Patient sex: M
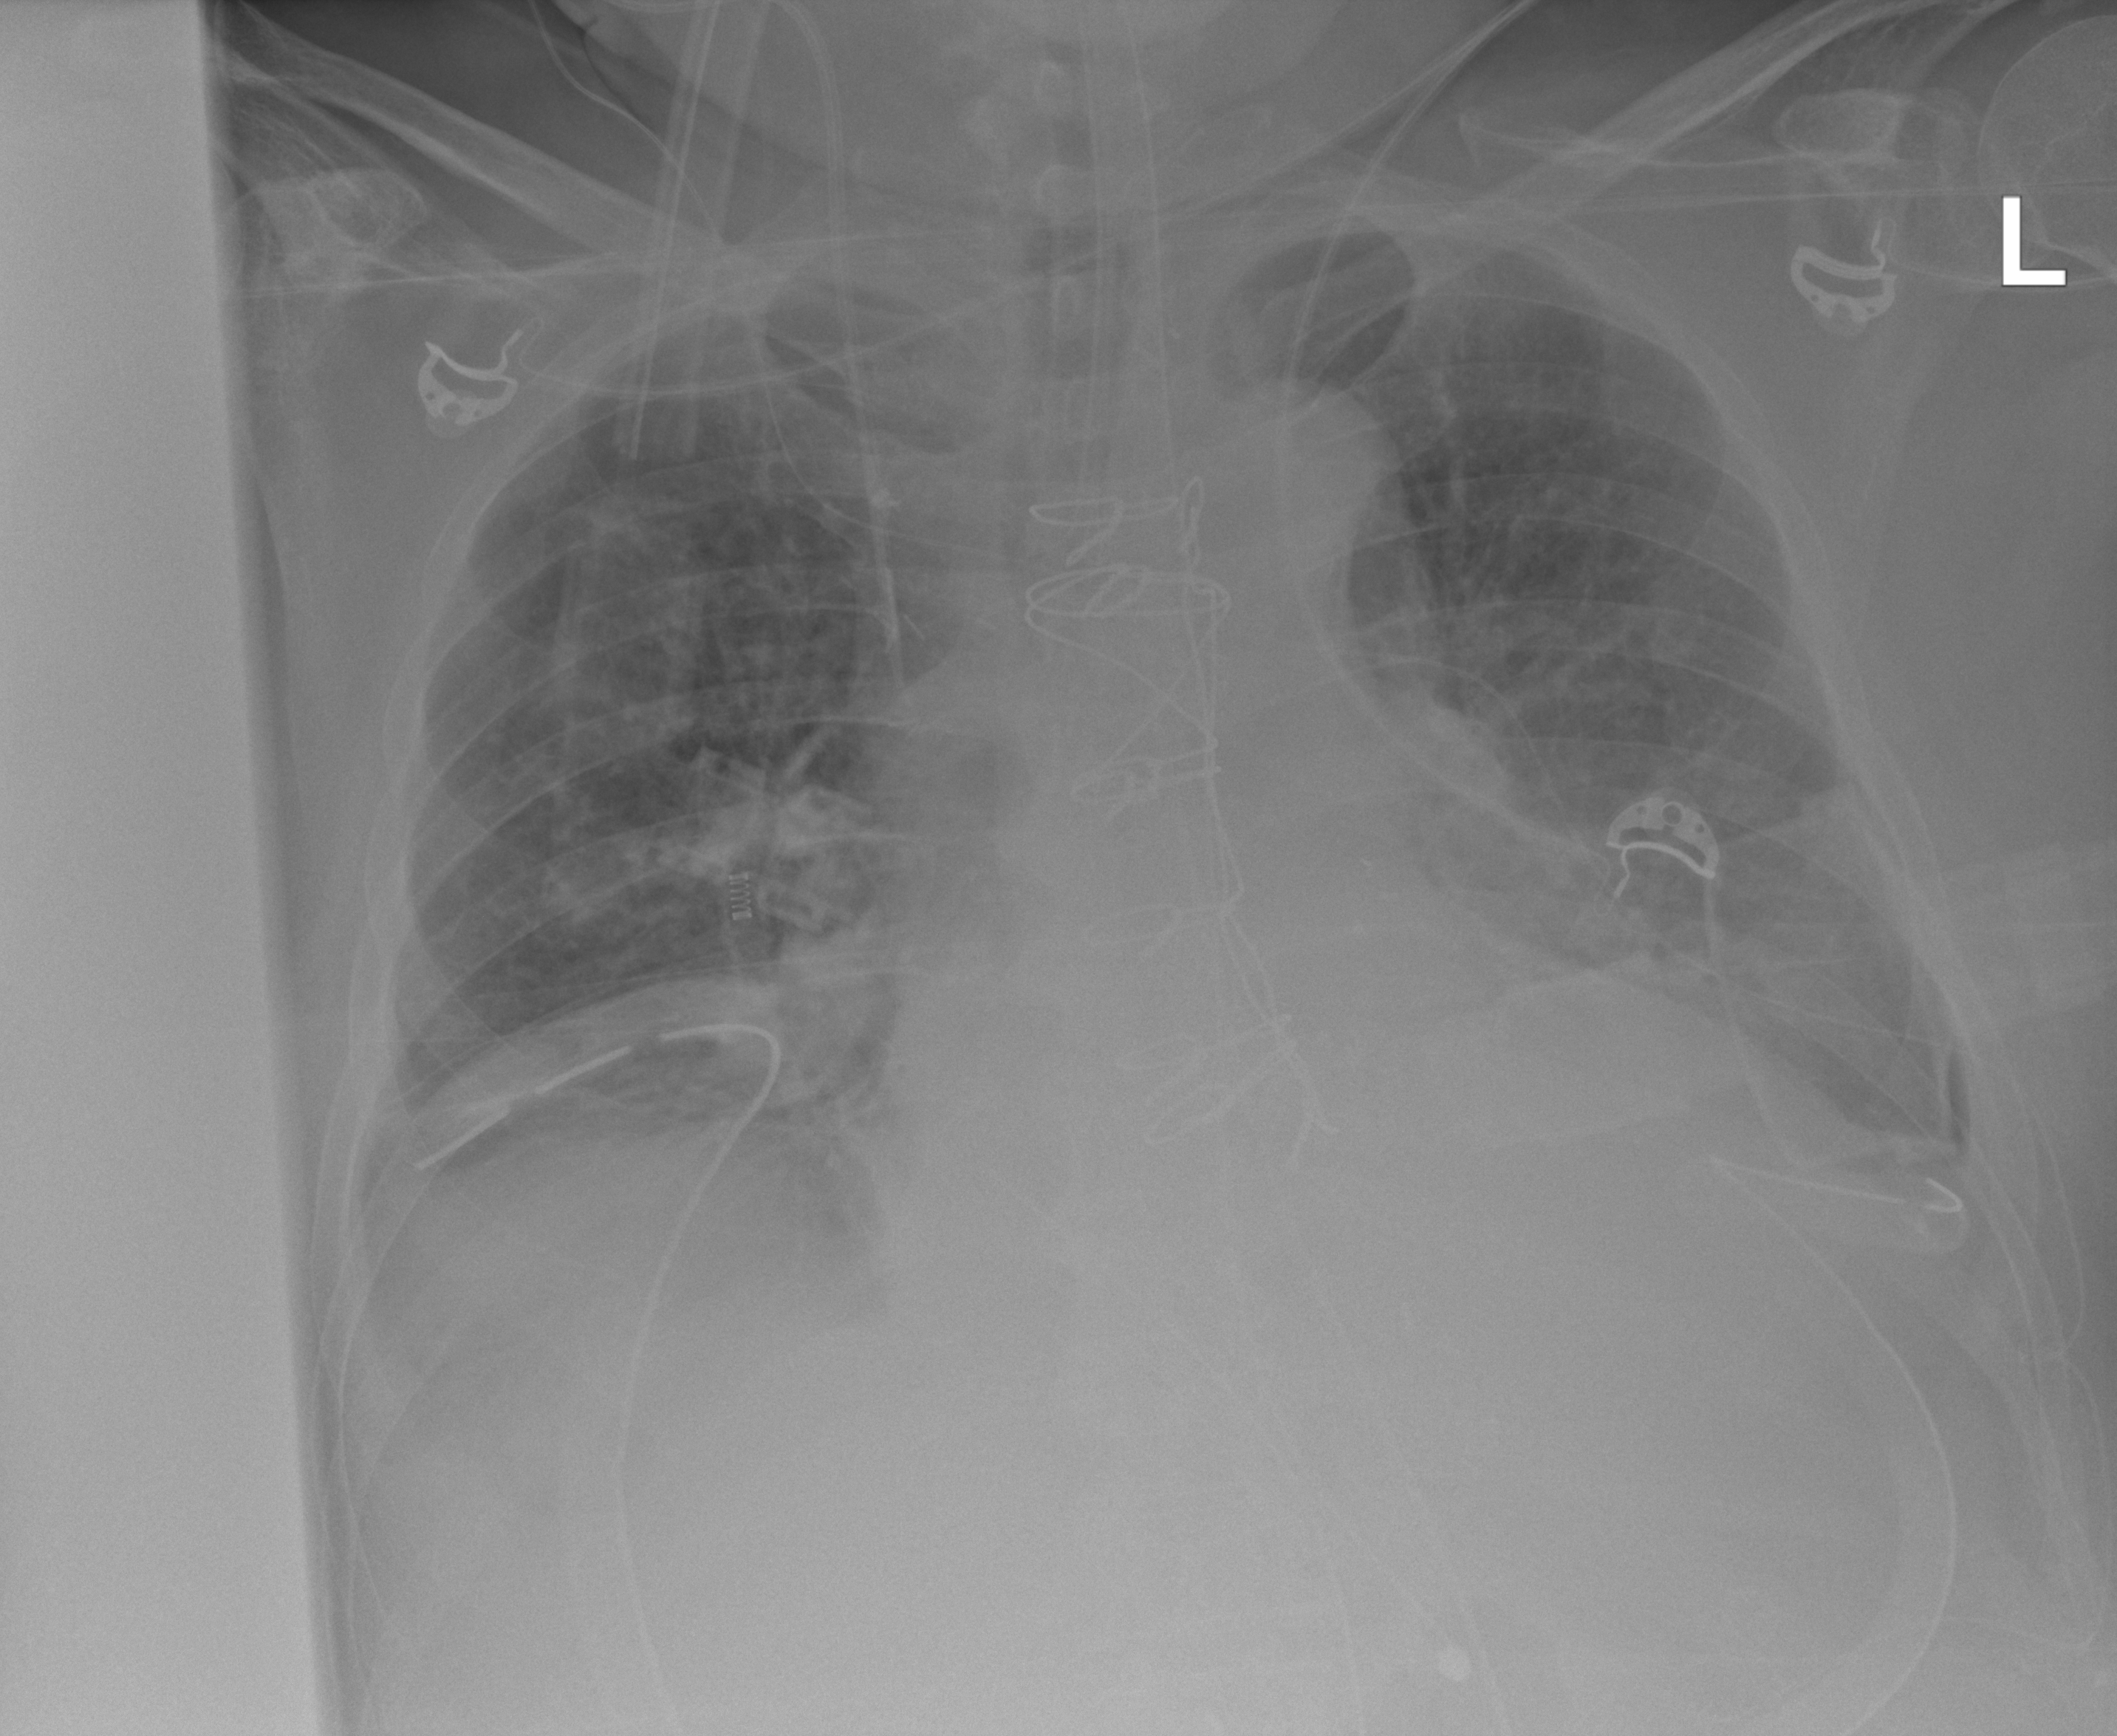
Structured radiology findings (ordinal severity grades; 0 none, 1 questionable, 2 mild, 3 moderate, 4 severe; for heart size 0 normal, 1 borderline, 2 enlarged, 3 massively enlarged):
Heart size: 2
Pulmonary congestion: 2
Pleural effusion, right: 2
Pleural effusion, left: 2
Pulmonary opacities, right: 1
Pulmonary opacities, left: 1
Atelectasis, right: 2
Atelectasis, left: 2